Question: Given a description of the three-view drawing of a solid figure, find the maximum number of small cubes that the solid figure can be composed of when the three-view constraints are met.
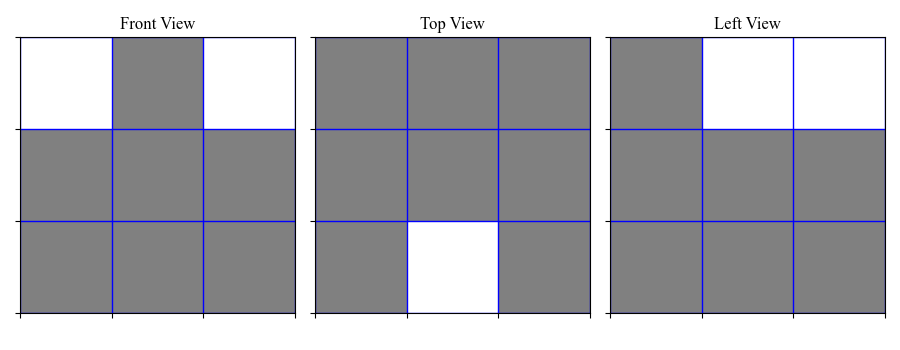
Answer: 17